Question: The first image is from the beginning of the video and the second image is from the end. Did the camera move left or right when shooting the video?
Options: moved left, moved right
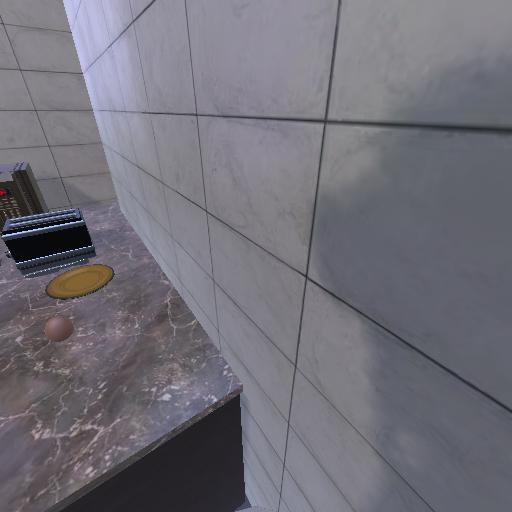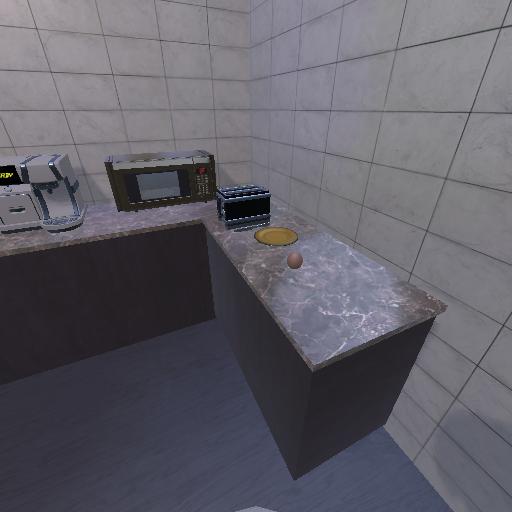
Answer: moved left